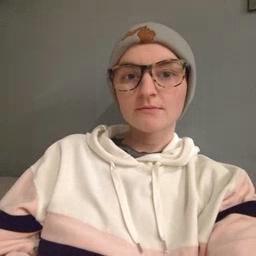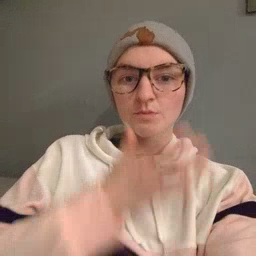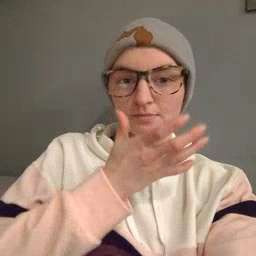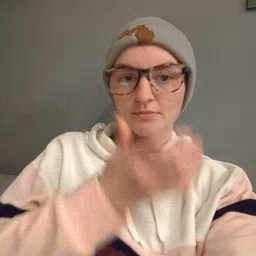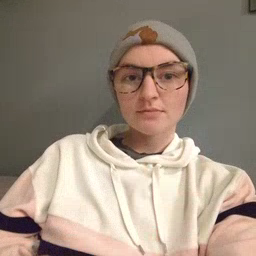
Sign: grass